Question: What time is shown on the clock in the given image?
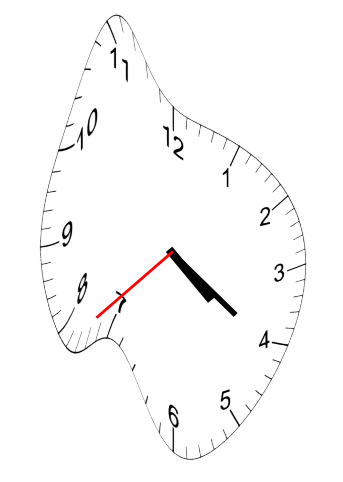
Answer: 04:20:38